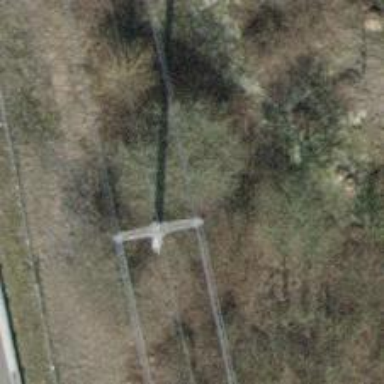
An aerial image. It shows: Concrete power pole.